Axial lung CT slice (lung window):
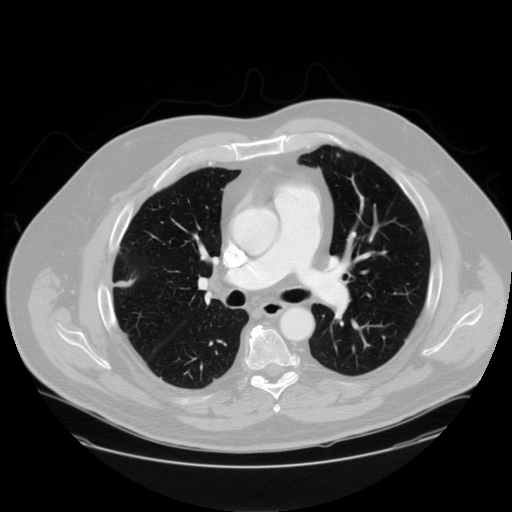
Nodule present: no